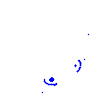
Particle: pion